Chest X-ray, PA view. Patient: 51 years old, sex F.
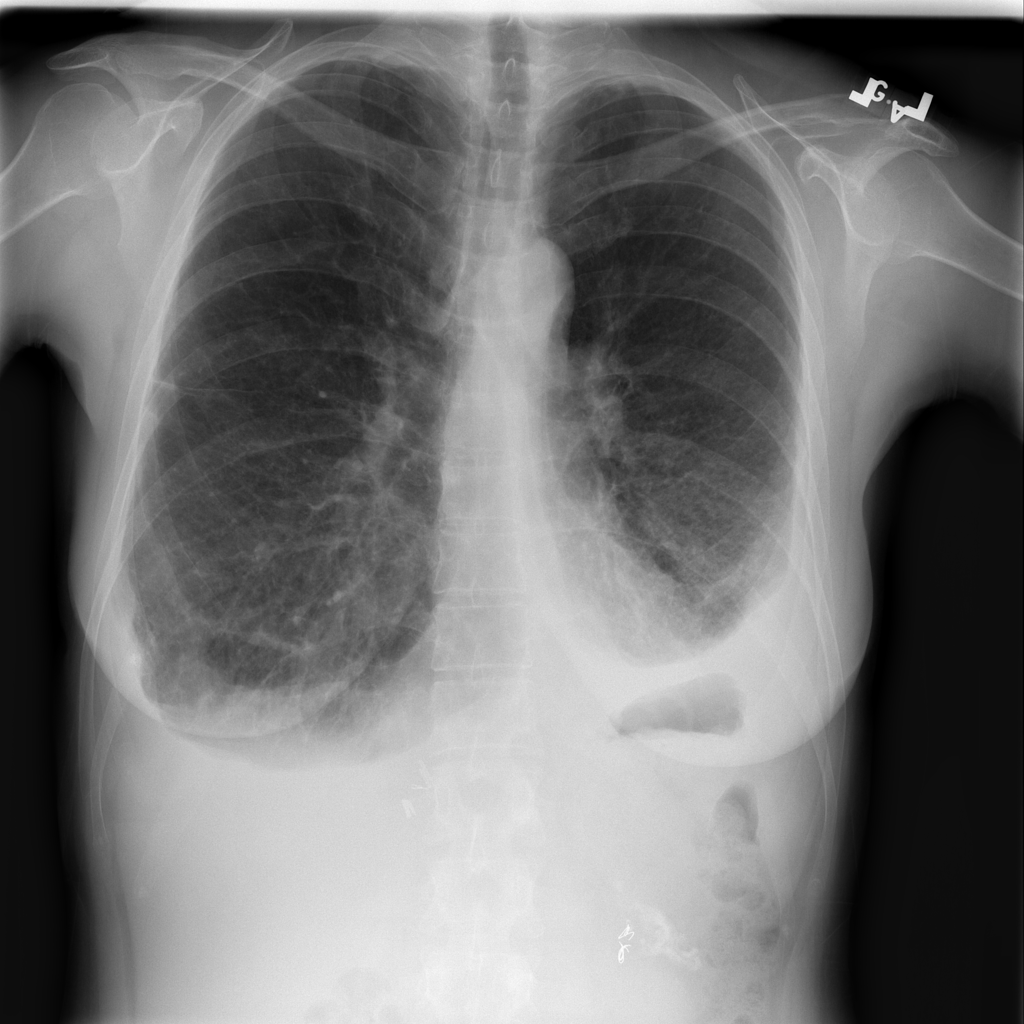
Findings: Effusion, Pneumothorax